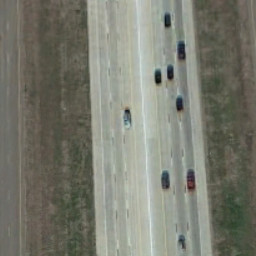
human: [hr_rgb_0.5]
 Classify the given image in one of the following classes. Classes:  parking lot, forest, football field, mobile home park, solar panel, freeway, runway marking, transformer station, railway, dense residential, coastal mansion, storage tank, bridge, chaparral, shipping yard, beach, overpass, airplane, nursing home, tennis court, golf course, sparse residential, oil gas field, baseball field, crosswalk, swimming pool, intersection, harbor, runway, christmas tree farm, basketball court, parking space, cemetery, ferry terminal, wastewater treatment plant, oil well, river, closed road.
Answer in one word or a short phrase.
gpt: freeway